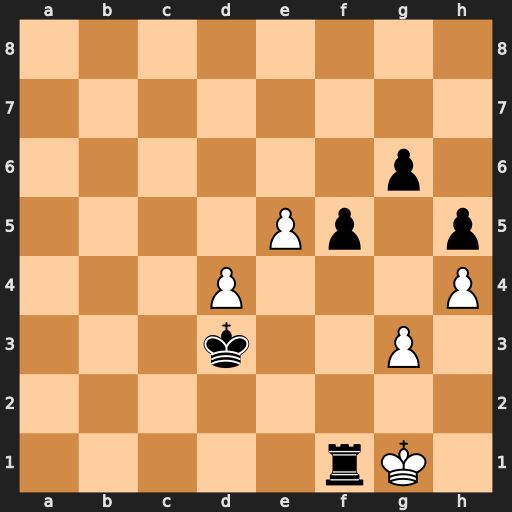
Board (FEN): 8/8/6p1/4Pp1p/3P3P/3k2P1/8/5rK1
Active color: w
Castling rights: -
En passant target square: -
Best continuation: Kxf1 Kxd4 e6 Ke5 e7